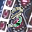
Label: 3